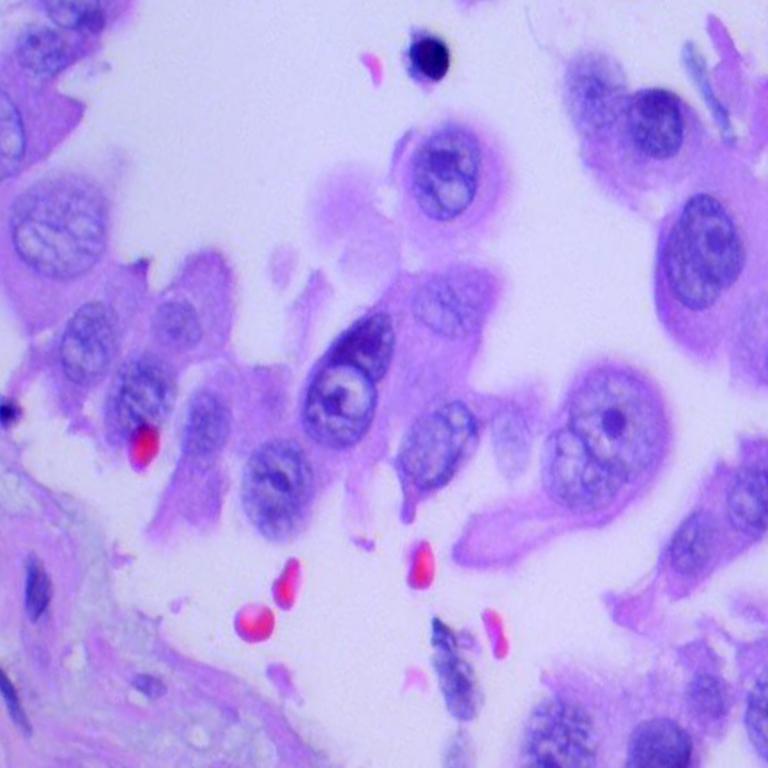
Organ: lung
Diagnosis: adenocarcinomas